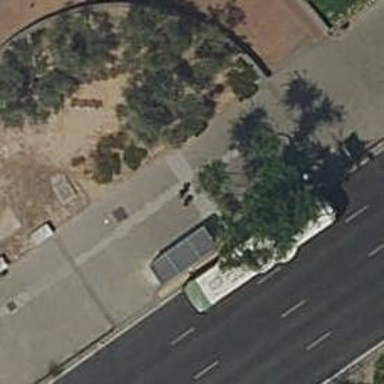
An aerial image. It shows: Bus stop with platform for public transport.